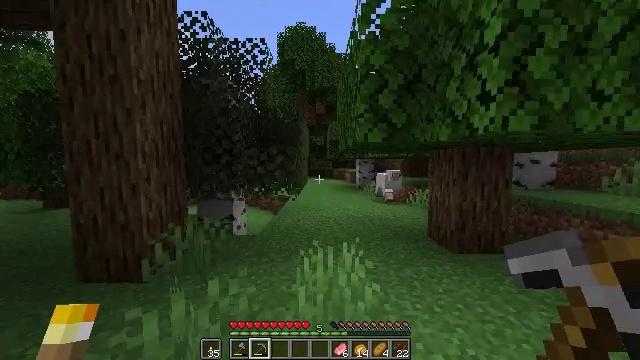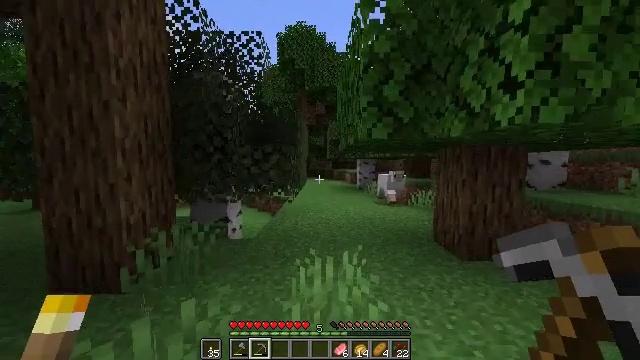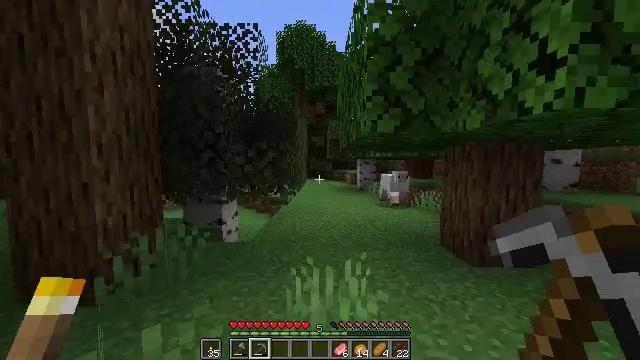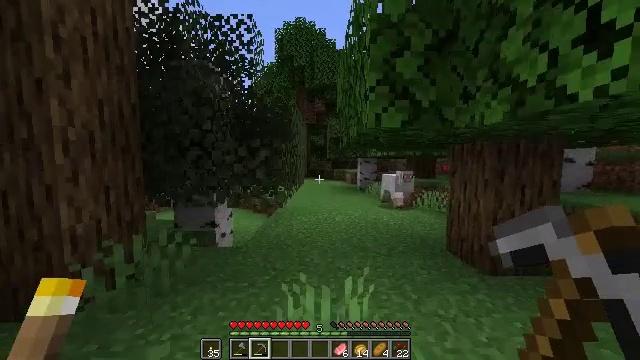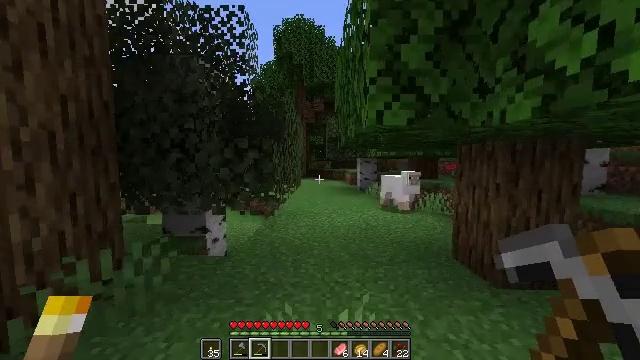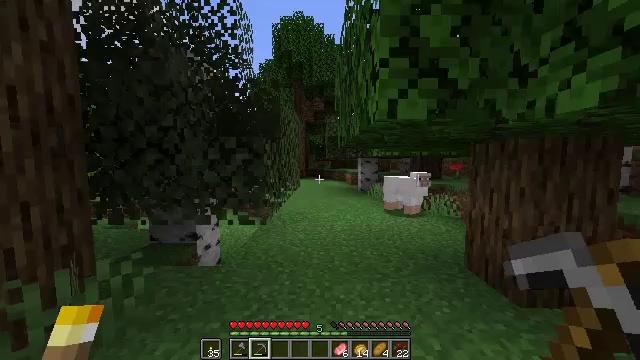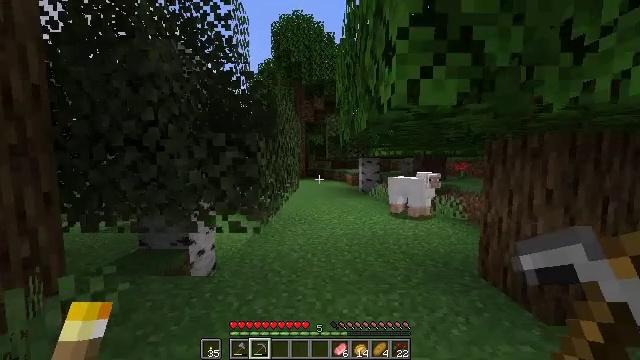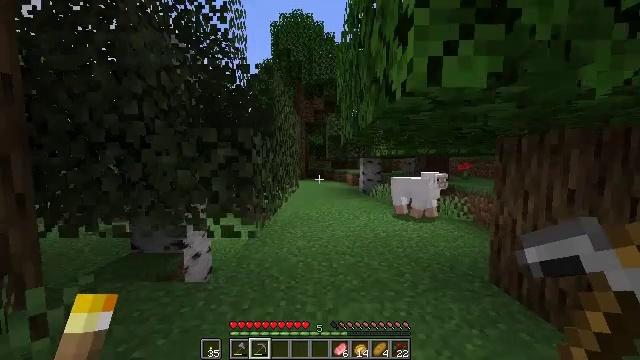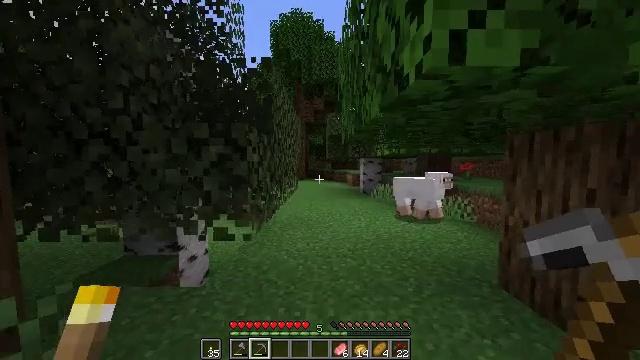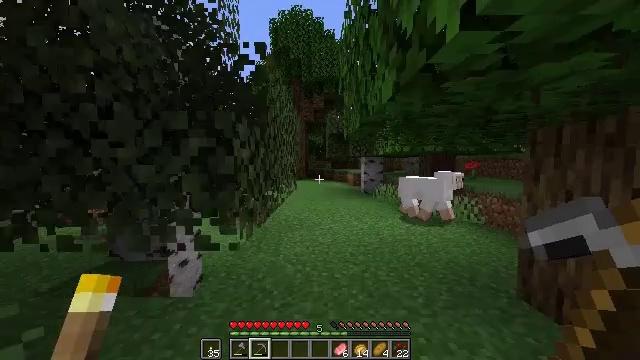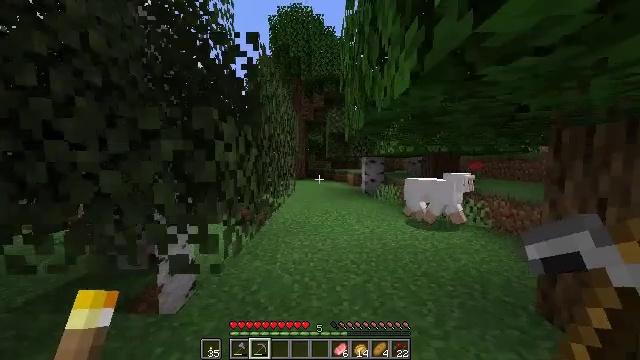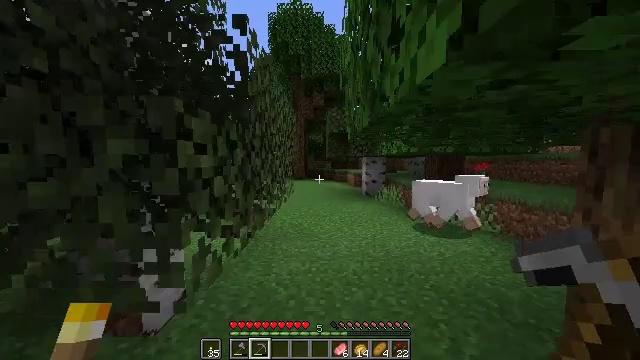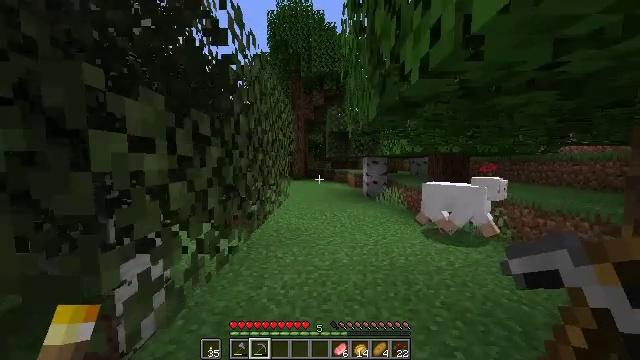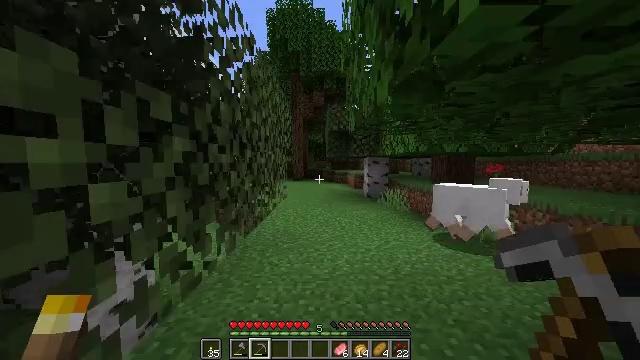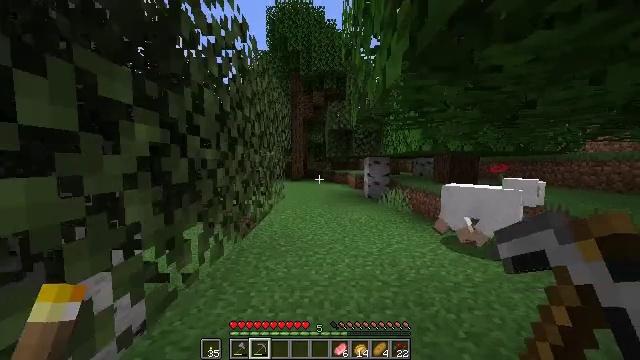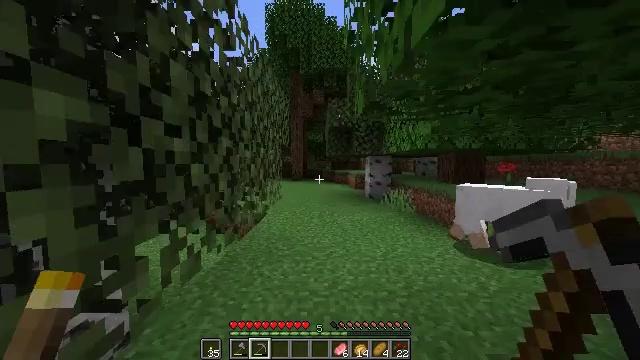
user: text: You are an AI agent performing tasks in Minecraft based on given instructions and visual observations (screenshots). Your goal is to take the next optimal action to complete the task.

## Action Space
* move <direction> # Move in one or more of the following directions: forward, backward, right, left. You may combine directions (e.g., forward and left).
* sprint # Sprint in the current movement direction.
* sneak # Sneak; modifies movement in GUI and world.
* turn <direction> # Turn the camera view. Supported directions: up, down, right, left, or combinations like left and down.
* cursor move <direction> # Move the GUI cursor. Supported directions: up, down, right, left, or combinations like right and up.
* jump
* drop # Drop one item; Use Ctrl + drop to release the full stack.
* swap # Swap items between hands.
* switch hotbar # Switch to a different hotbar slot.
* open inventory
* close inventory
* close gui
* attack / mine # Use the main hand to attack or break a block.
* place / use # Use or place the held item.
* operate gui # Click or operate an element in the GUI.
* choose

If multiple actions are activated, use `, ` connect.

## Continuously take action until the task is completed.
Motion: motion action
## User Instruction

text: Mine spruce leaves from the tree.
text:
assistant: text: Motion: move forward, sprint
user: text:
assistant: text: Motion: move forward, sprint
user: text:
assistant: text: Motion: move forward and move right, sprint
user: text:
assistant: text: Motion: move forward, sprint
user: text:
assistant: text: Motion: move forward, sprint
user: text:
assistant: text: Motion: move forward, sprint
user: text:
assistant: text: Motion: move forward, sprint
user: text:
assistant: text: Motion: move forward, sprint
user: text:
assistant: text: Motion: move forward, sprint
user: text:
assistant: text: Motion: move forward, sprint
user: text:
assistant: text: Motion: move forward, sprint
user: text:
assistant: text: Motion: move forward, sprint
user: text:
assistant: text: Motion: move forward, sprint
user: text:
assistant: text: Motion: move forward, sprint
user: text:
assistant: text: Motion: move forward, sprint
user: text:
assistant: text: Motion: move forward, sprint
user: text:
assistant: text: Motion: move forward, sprint
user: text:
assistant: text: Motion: move forward, sprint
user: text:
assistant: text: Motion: move forward, sprint
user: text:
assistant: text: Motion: move forward, sprint
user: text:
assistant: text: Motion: move forward, sprint
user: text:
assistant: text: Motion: move forward, sprint
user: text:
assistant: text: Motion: move forward, sprint
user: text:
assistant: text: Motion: move forward, sprint
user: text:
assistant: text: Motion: move forward, sprint, turn left
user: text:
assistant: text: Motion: move forward, sprint, turn left
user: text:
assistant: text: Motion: move forward, sprint, turn left
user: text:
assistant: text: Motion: move forward, sprint
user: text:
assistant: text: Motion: move forward, sprint
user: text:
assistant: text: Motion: move forward, sprint